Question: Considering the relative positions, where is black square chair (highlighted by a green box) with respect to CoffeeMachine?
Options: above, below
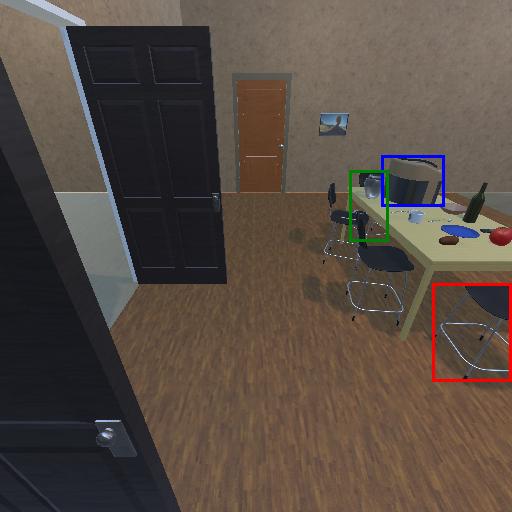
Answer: above